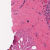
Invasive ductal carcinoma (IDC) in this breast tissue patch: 0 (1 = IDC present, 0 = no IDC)